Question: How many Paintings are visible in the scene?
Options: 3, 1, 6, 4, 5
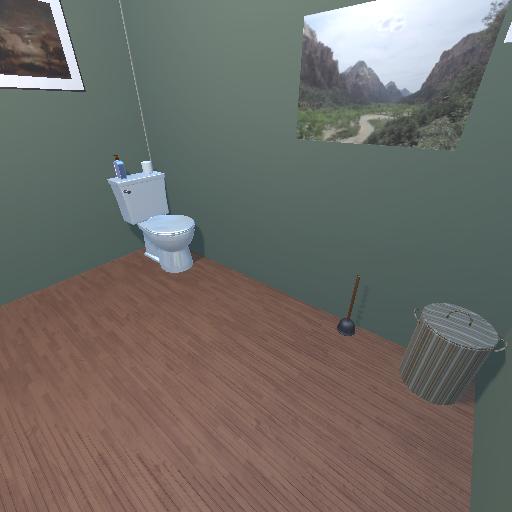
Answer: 3